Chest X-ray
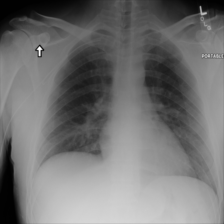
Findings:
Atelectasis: negative
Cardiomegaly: negative
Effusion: negative
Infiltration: negative
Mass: negative
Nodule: negative
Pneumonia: negative
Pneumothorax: negative
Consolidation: negative
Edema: negative
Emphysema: negative
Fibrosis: negative
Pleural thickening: negative
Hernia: negative